Field crop: maize
Growth stage: 2
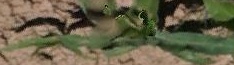
Species: maize